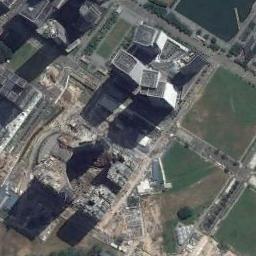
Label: commercial_area